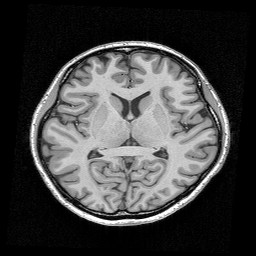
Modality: T1w
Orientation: coronal